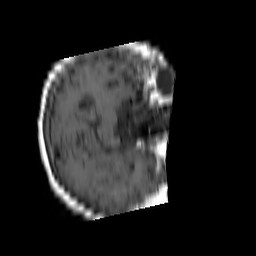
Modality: T1w
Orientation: axial
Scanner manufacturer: philips
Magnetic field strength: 1.5 T
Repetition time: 0.6508 s
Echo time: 0.015 s